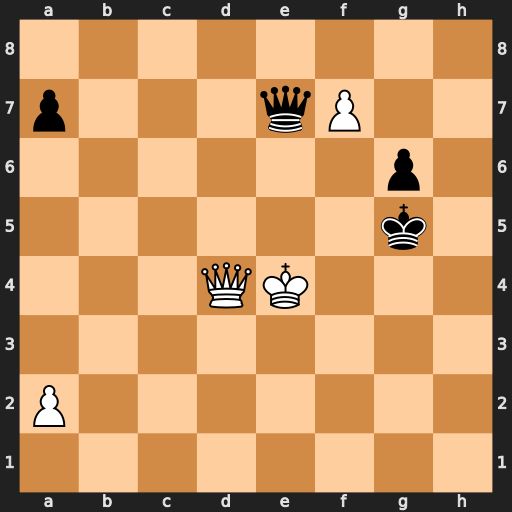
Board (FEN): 8/p3qP2/6p1/6k1/3QK3/8/P7/8
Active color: w
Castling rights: -
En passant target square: -
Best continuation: Qe5+ Qxe5+ Kxe5